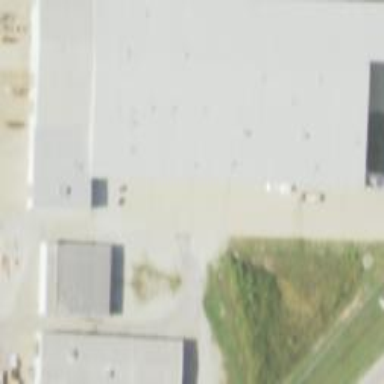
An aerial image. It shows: Commercial building.